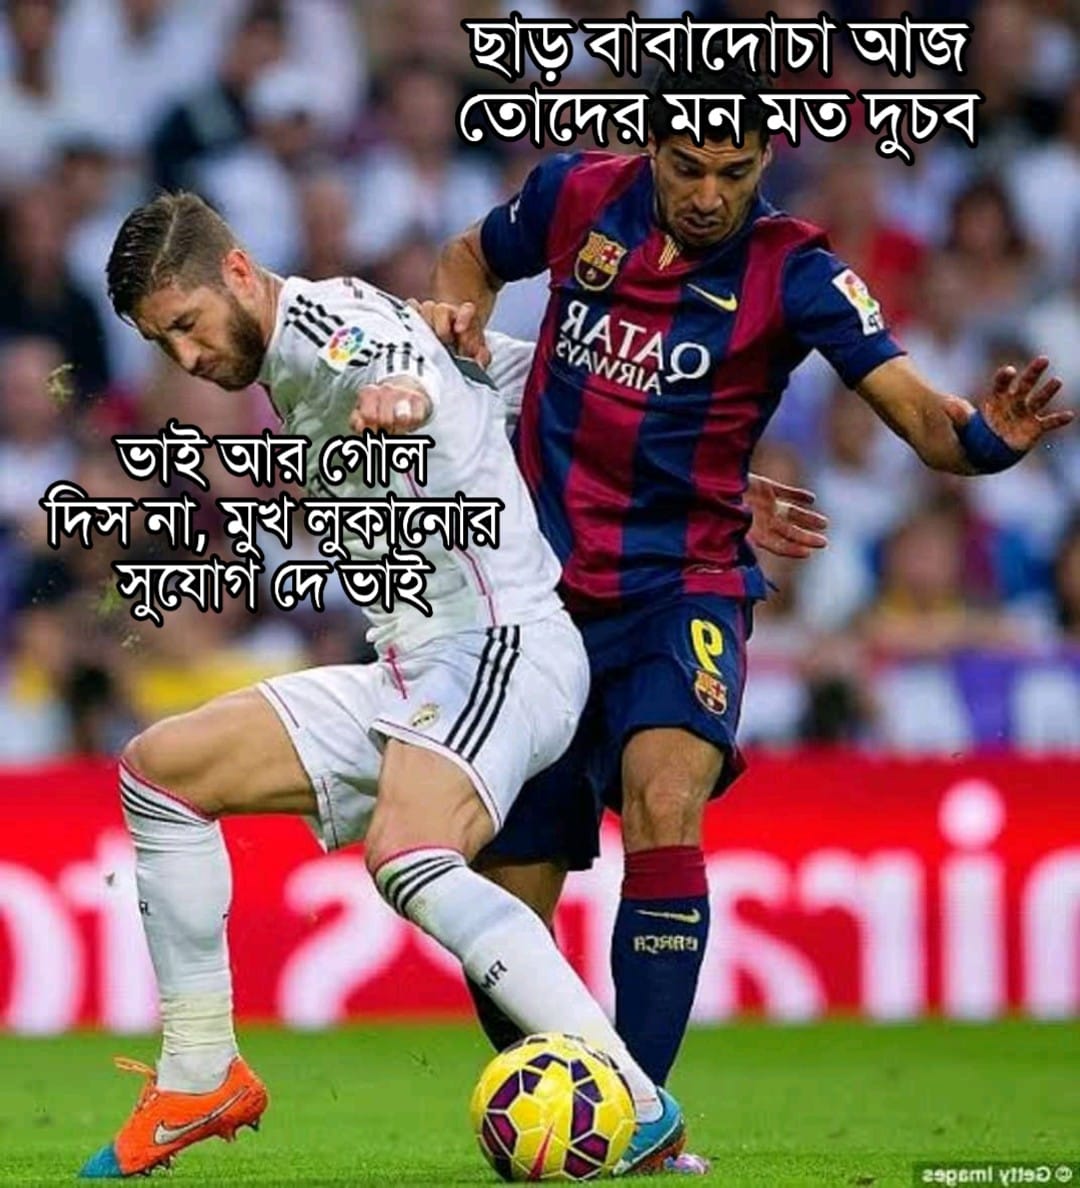
Caption: ছাড় বাবাদোচা আজ তোদের মন মত দুচব    ভাই আর গোল দিস না, মুখ লোকানোর সুযোগ দে ভাই
Label: hate